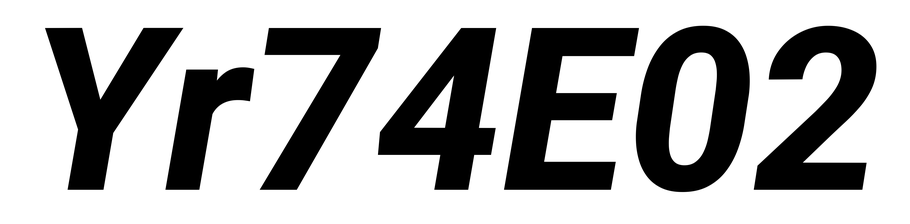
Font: Roboto-Italic_ExtraBold_Italic